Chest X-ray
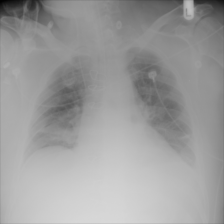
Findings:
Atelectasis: positive
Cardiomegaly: negative
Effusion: negative
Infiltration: negative
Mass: negative
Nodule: negative
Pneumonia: negative
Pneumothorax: negative
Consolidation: negative
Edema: negative
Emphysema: negative
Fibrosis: negative
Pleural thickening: negative
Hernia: negative